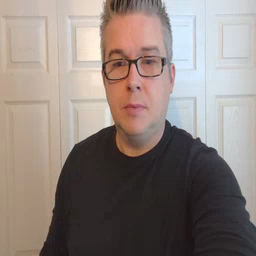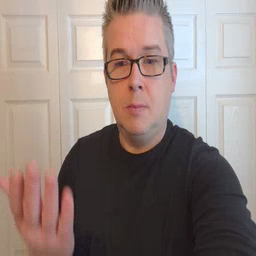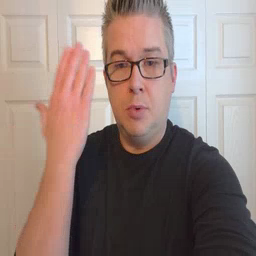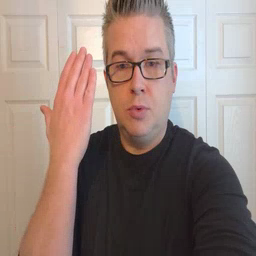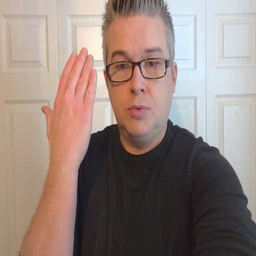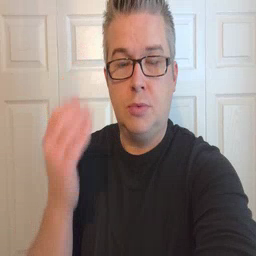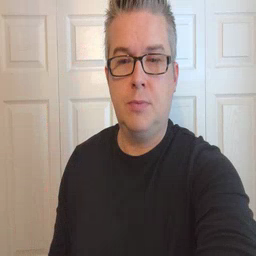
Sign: morning